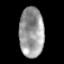
Tissue: skin
Cell type: Epithelial cells
Senescence score: 0.8733
Nuclear area (px): 1202
Mean DAPI intensity: 154.502